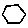
Label: hexagon